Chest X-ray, AP view. Patient: 62 years old, sex F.
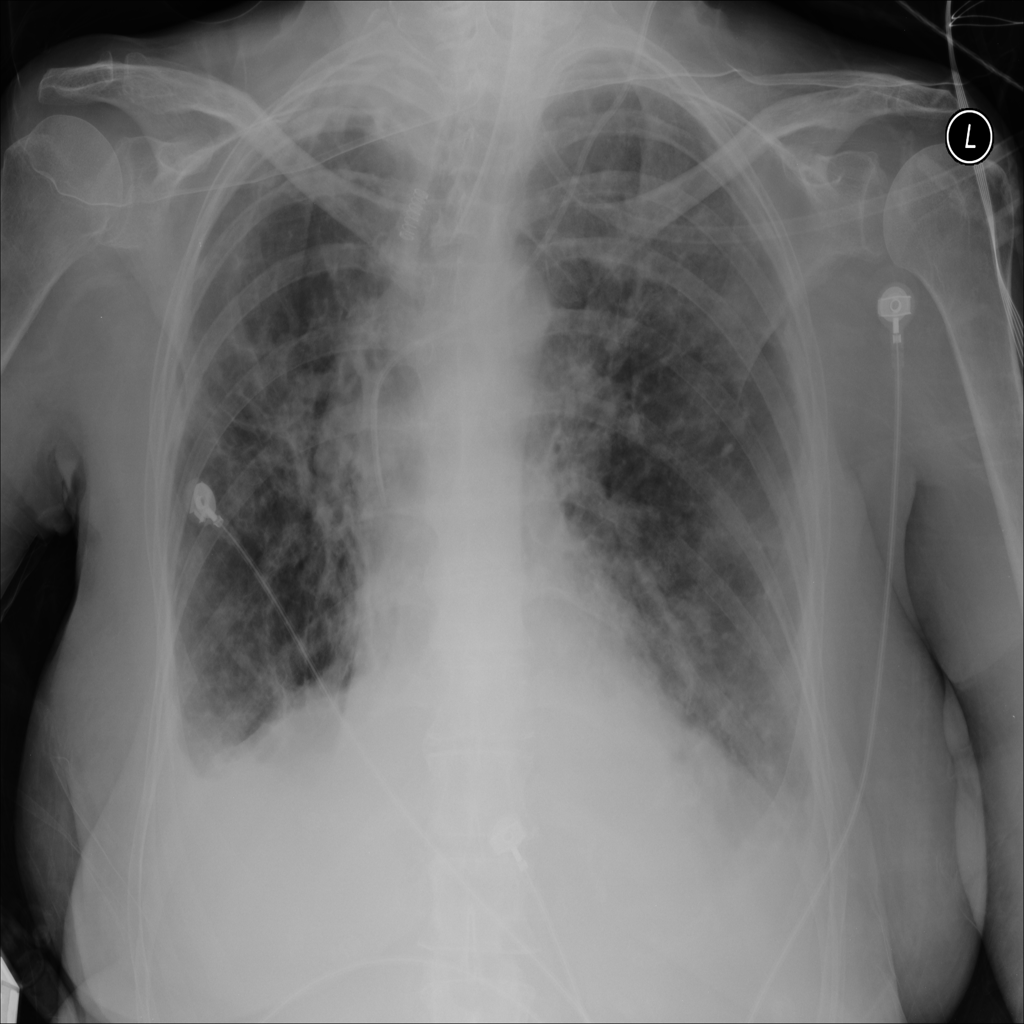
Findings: Fibrosis